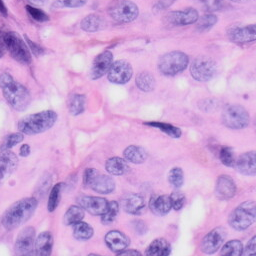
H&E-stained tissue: Skin